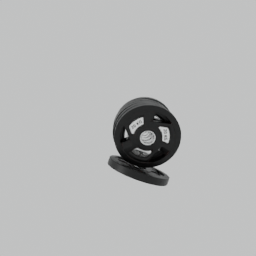
Label: tools